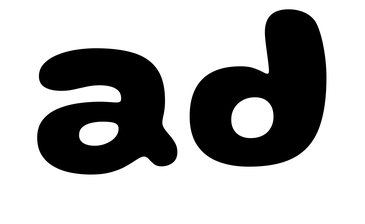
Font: Gluten_Bold